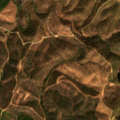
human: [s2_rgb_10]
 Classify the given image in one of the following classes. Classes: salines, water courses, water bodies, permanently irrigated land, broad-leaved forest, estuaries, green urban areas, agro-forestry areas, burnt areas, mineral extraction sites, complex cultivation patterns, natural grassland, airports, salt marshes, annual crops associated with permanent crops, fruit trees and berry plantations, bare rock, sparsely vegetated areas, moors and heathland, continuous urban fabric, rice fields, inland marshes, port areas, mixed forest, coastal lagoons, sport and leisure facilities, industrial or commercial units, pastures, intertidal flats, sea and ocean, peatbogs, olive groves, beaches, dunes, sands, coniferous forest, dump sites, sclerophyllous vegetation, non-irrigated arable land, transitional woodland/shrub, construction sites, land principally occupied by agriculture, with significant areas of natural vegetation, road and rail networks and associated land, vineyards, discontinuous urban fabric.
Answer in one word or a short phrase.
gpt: coniferous forest, sclerophyllous vegetation, transitional woodland/shrub